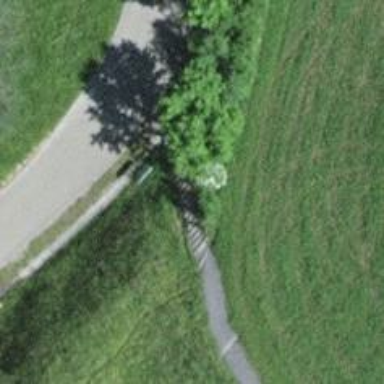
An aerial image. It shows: Road with steps.